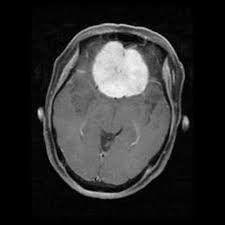
Label: meningioma